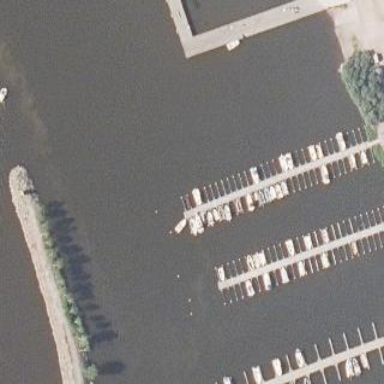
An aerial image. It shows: Man-made pier.